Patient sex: F
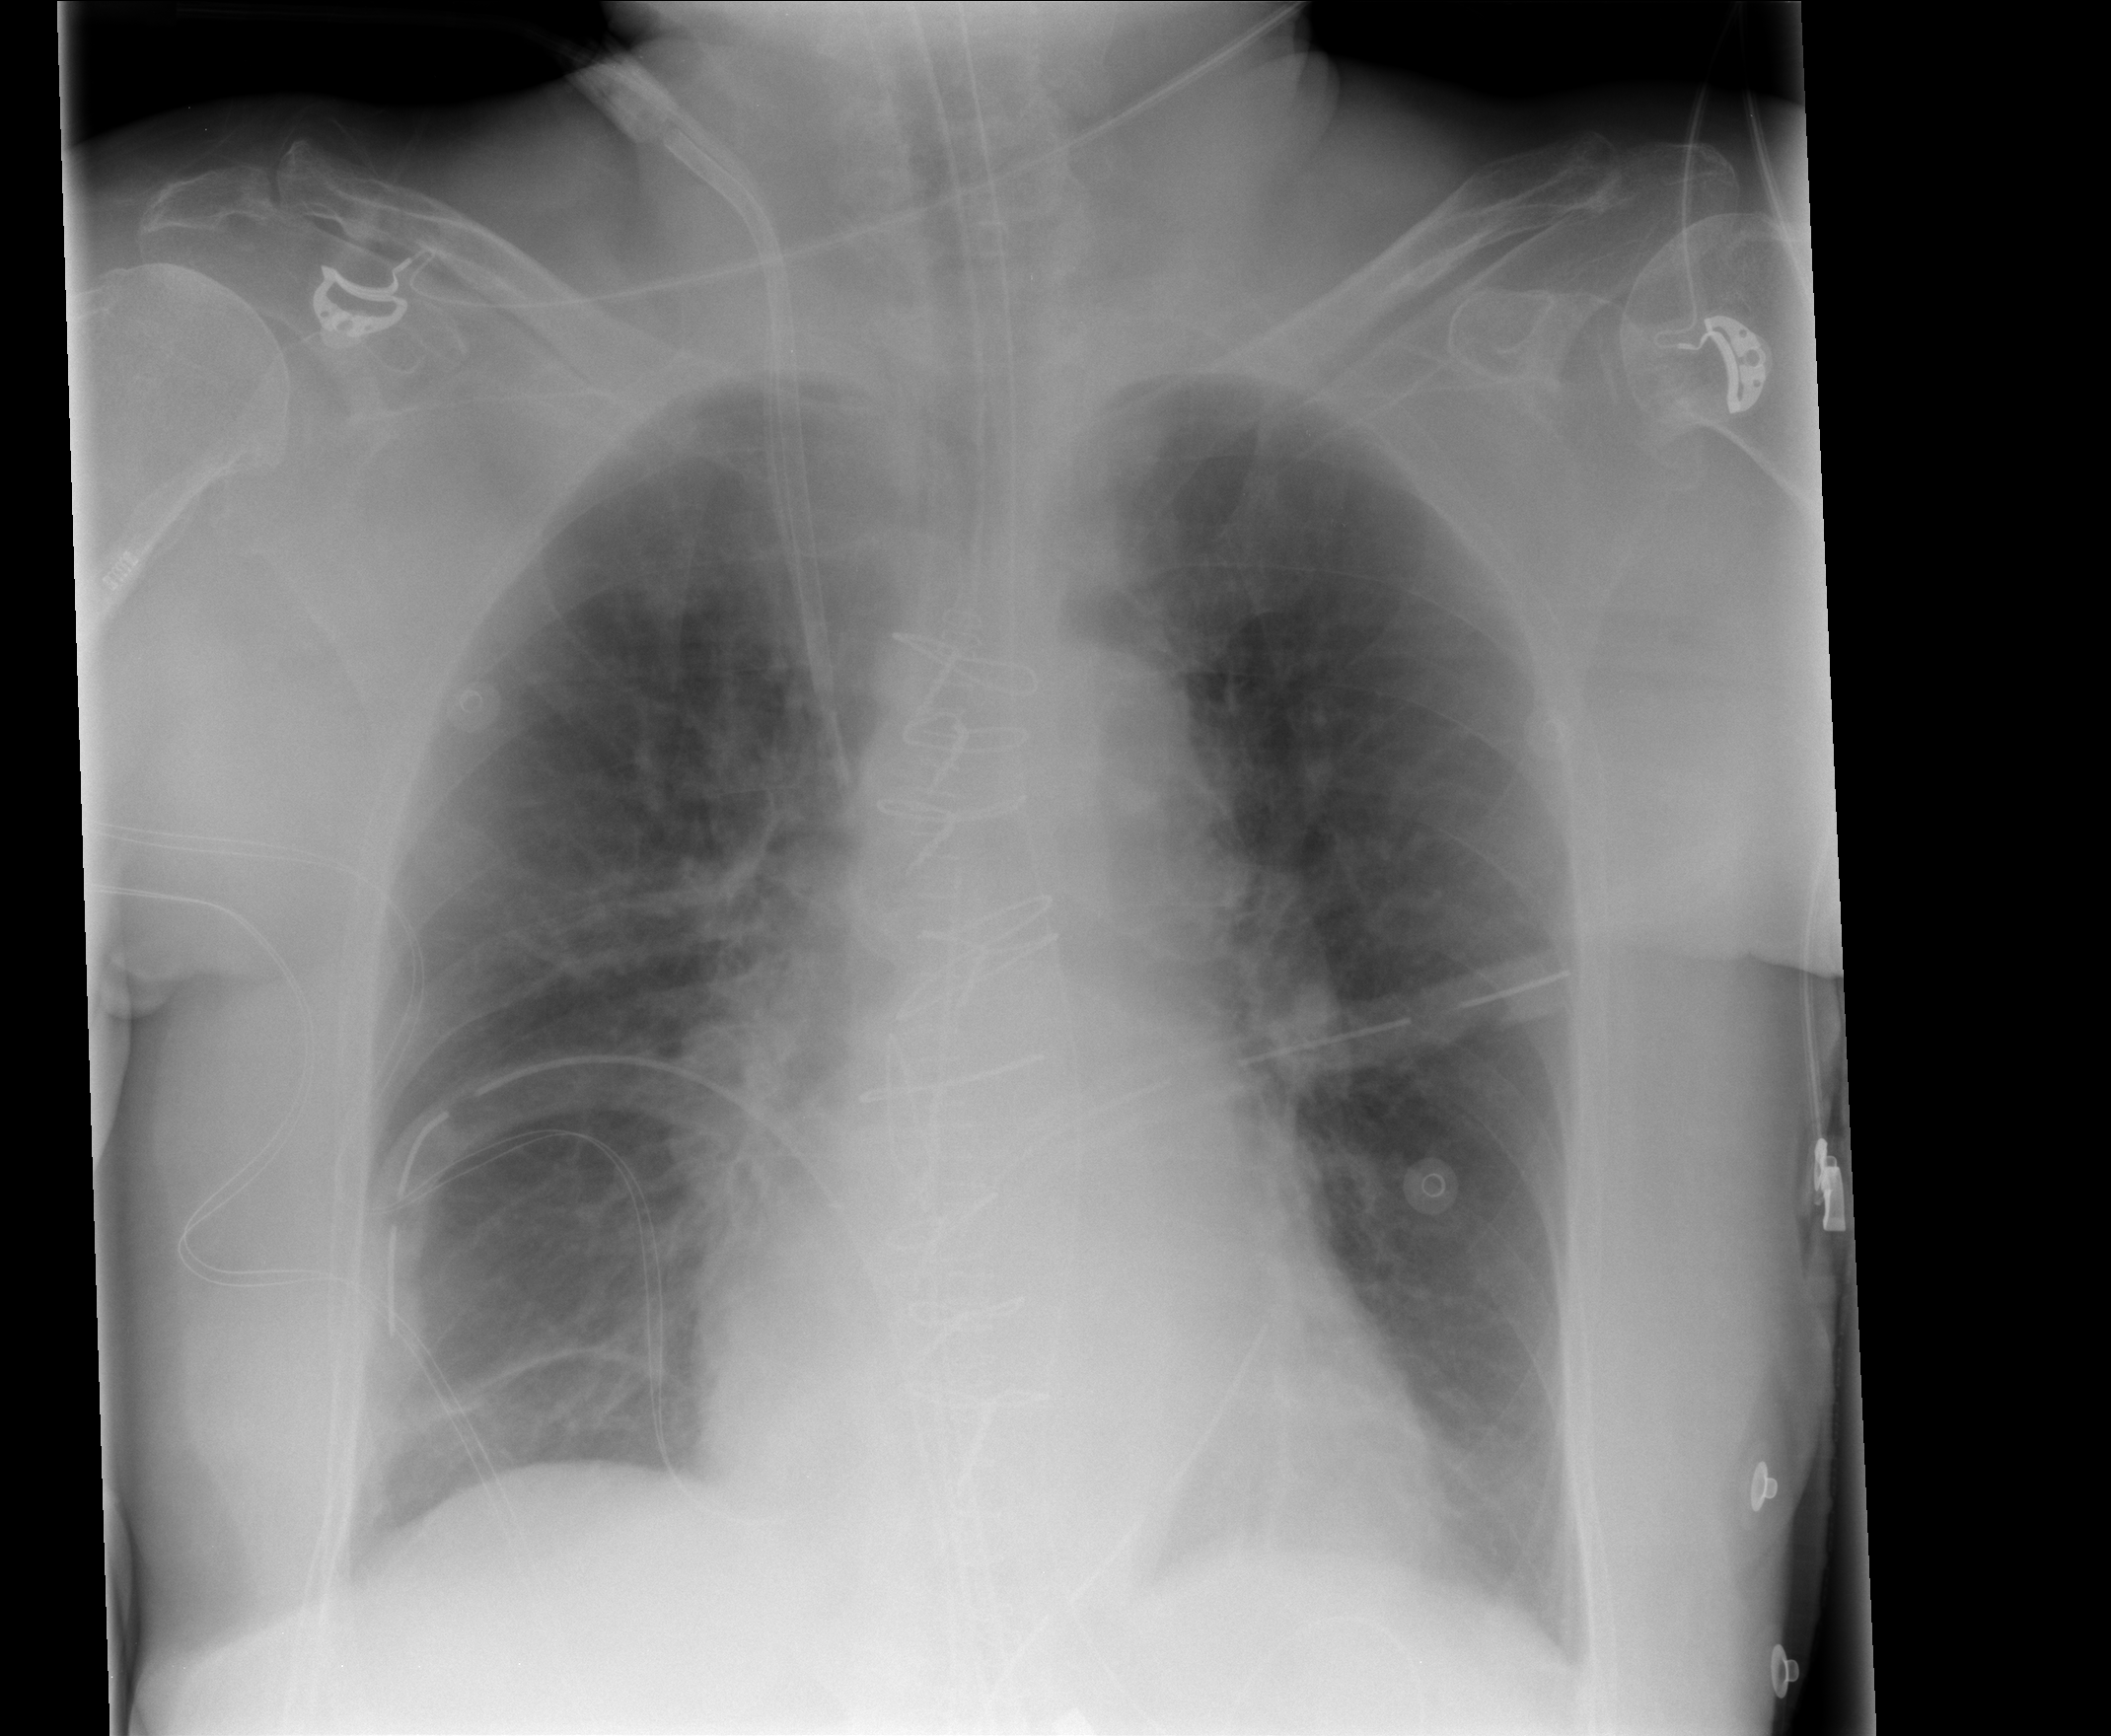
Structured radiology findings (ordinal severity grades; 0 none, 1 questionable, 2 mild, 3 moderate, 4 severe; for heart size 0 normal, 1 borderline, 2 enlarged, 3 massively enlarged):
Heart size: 0
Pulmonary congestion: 0
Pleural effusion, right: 0
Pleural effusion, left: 0
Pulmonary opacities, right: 0
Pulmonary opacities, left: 0
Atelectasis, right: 2
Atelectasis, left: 0